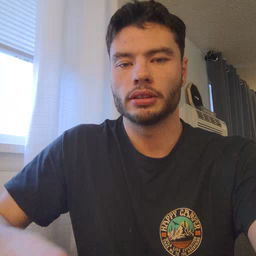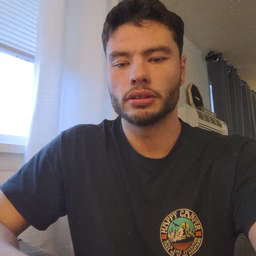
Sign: carrot